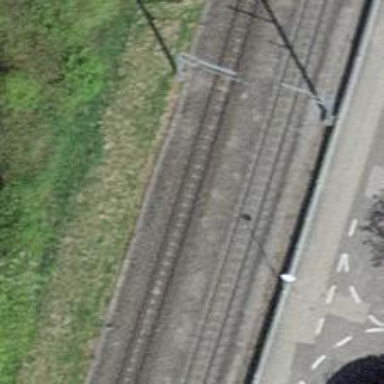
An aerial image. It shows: Railway signal.